Question: I have an unbound form with two subforms embedded into a navigation form, like this:

On the subform on the left side, I have the following code related to the OnFocus Event of the CustomerName field, which filters the subform on the right to show the customer detail that is selected from the right:
'''
Private Sub CustomerName_GotFocus()
Forms!frmCustomers_sjh![Customer Address Form].Form.Filter = "CustomerName = '" & Me.CustomerName & "'"
Forms!frmCustomers_sjh![Customer Address Form].Form.FilterOn = True
End Sub
'''
This works great when I have the frmCustomers_sjh open by itself, but it craps out when I run it from the Navigation form. I get Run-Time Error '2450' that Access can't find the referenced form 'frmCustomers_sjh'.
I've done enough research to know that running the code within the navigation form is different and a bit trickier to play with, but I haven't been able to solve the issue here.
Things to note:
1. Not using the Navigation Form is not an option (client requirements)
2. Splits Form are not an option either, as I need a search directory on only customer name on the right, with a detail form on left.
3. I am open to any other design solutions, as my understanding of Navigation Forms is low since I just started playing with it.
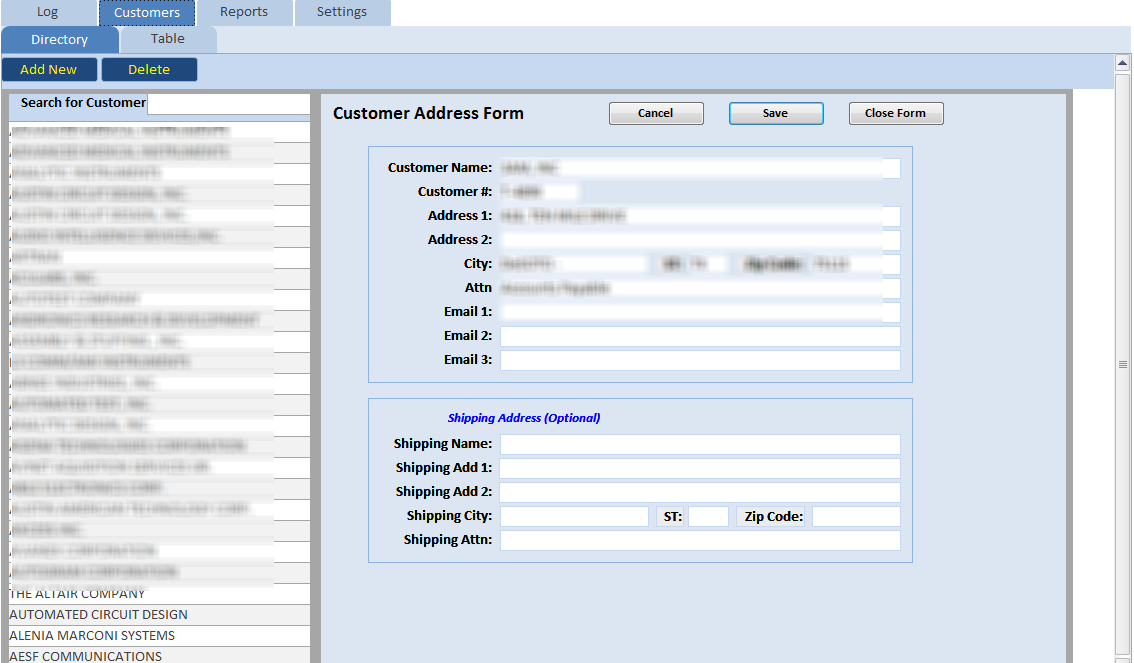
Answer: I solved this!
I took out the VBA code and placed a text box with the control source set to the CustomerName field in the subform on the left in the unbound form. Then I created the parent-child relationship for the subform on the right between that text box and the CustomerName field in that form!
Woohoo!
This <URL> helped a lot!